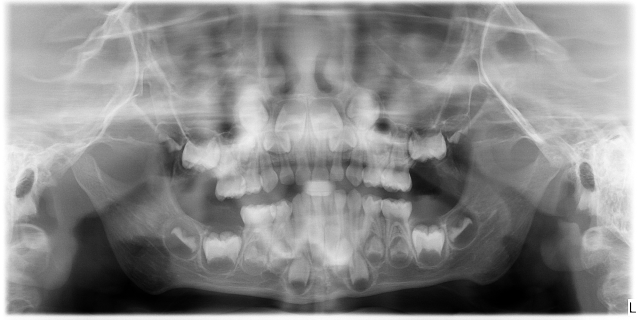
adult